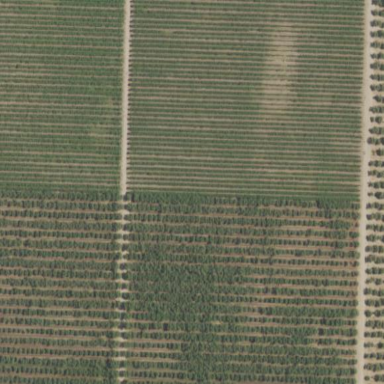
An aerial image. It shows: Beautiful vineyard in the countryside.